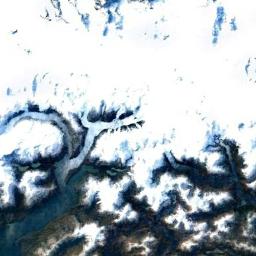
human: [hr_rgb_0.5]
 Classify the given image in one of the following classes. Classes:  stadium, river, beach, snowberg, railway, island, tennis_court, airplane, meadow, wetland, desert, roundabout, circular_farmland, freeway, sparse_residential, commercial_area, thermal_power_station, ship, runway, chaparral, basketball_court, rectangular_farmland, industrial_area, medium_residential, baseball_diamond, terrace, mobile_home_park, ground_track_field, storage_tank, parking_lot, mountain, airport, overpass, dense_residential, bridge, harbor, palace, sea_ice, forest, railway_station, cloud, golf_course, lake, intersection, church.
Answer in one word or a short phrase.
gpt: snowberg